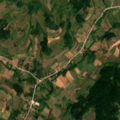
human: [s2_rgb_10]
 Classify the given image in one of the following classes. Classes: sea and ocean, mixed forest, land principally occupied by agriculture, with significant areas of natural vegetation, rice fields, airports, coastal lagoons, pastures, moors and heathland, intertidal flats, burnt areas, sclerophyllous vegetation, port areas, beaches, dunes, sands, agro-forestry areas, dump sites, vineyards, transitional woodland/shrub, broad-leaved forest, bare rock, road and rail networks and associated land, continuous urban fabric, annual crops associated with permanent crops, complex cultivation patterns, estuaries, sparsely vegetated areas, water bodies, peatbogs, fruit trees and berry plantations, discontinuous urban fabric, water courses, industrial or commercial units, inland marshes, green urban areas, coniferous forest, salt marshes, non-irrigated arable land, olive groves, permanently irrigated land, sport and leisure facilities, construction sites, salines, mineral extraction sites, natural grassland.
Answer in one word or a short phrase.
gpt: complex cultivation patterns, land principally occupied by agriculture, with significant areas of natural vegetation, broad-leaved forest